Platform: macOS
Application: Chrome
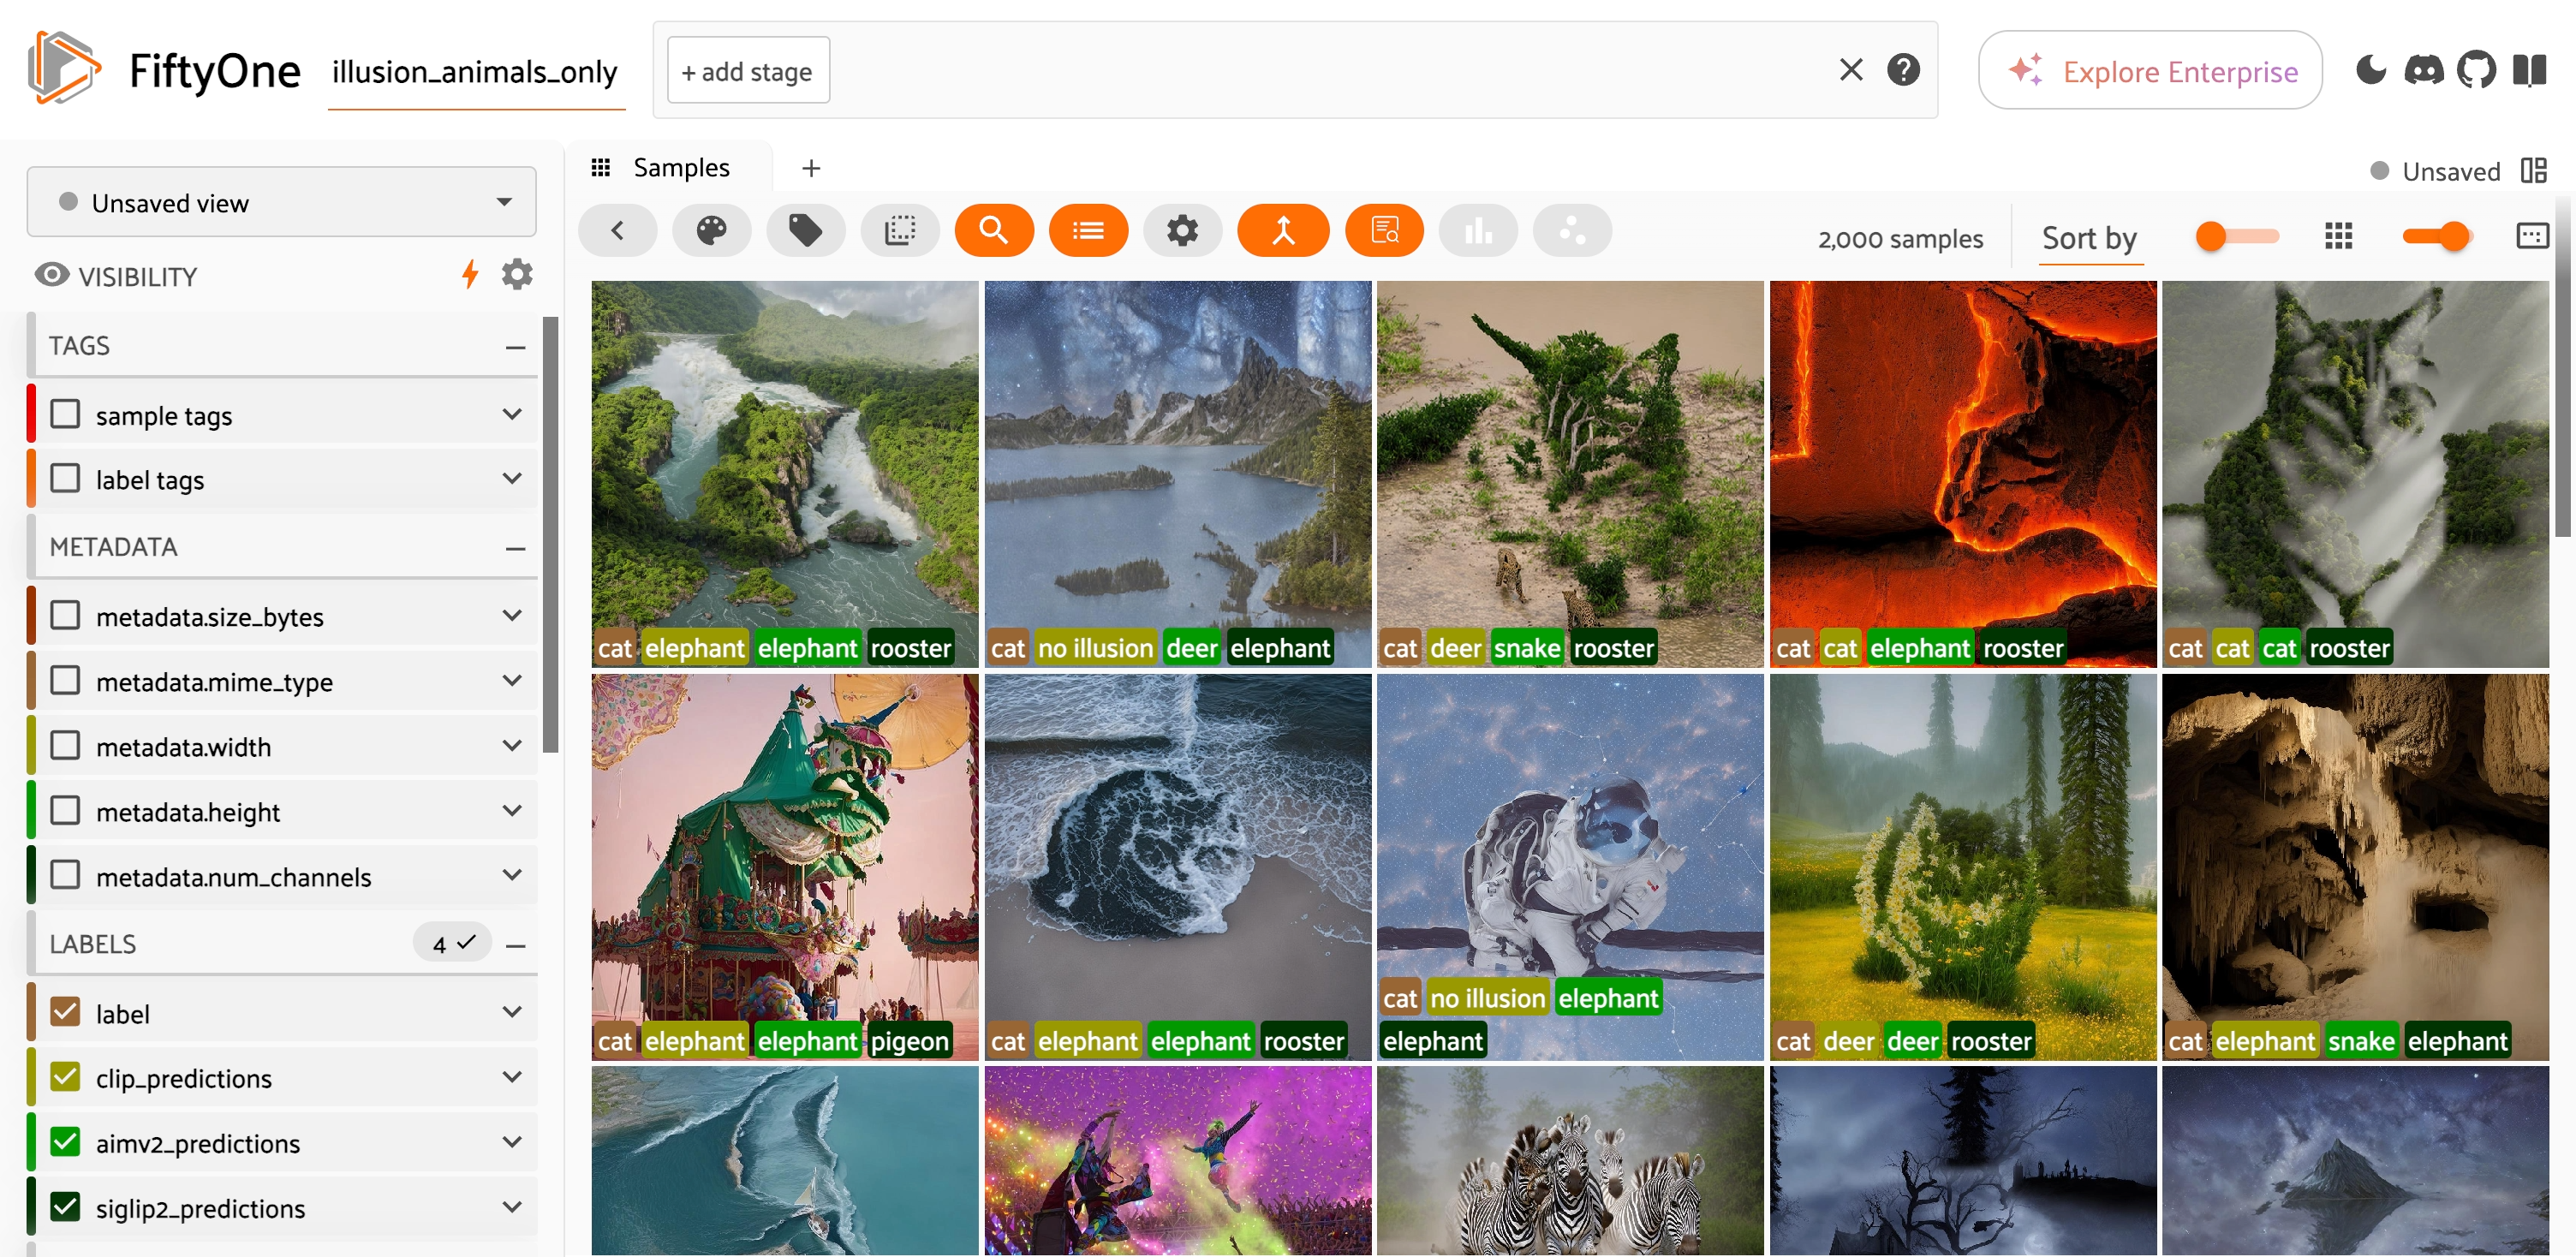
task_description: Reset spacing of samples in the samples panel
action_type: click
element_info: Icon
steps_since_start: 1